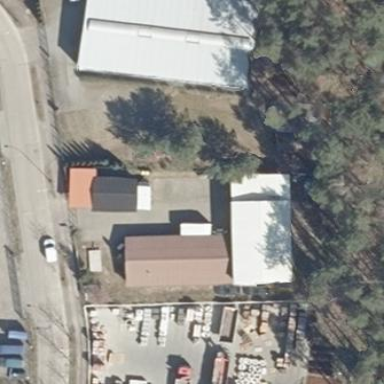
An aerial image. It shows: Industrial building with gabled roof.